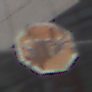
Verkehrszeichen: Stop
Umgebung: Outdoor, Urban
Tageszeit: Midday
Wetter: Overcast
Licht: Natural
Jahreszeit: NotSpecified
Kontrast: LowContrast